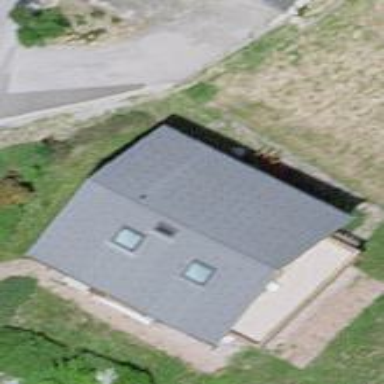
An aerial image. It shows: Gabled roof house.